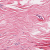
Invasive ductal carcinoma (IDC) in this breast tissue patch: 0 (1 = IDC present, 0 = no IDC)